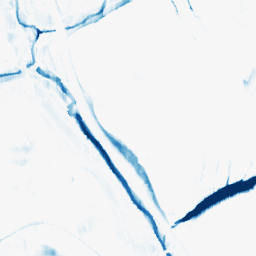
Category: morphological
Decomposition family: morphological_rect
Decomposition parameters: operation: closing
width: 5
height: 20
Upsampling method: regularized
Upsampling parameters: scale: 2
lambda_reg: 0.01
Upsampling scale: 2